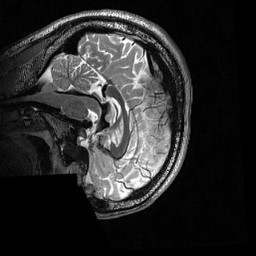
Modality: T2w
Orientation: sagittal
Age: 19
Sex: male
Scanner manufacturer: siemens
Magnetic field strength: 3 T
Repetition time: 3.2 s
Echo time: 0.56 s